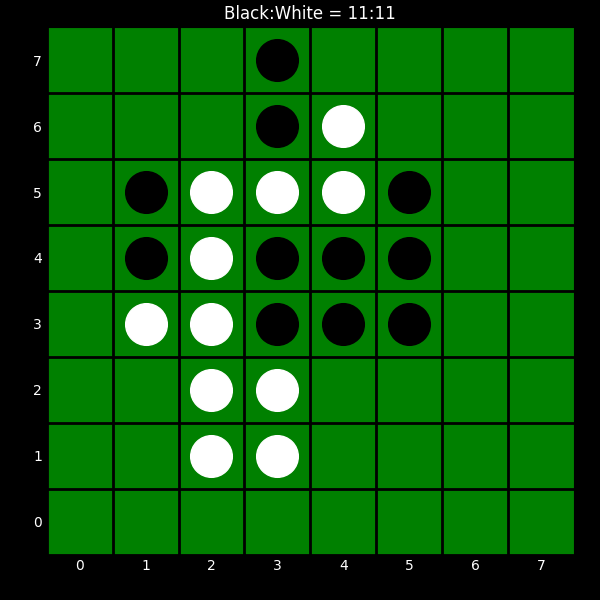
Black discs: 11
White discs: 11